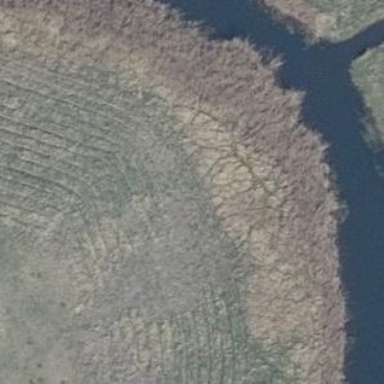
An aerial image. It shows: Reedbed in wetland area.